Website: crate-barrel
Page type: address-validator
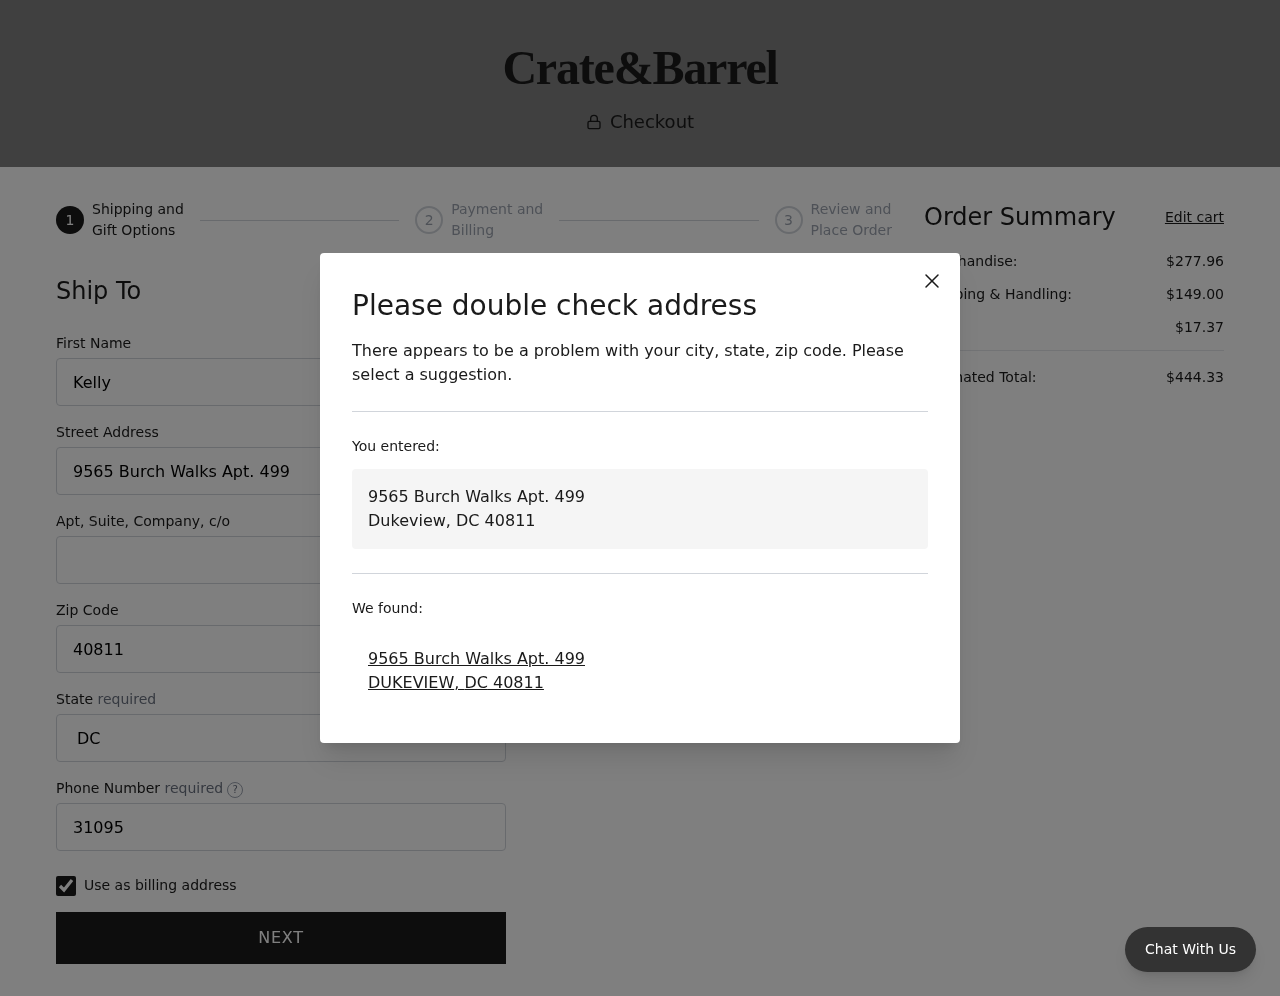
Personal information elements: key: PII_CITY
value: Dukeview
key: PII_CITY
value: DUKEVIEW
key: PII_FIRSTNAME
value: Kelly
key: PII_PHONE
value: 3109575655
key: PII_POSTCODE
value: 40811
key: PII_STATE
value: DC
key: PII_STATE_ABBR
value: DC
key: PII_STREET
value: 9565 Burch Walks Apt. 499
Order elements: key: ORDER_SUBTOTAL
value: $277.96
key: ORDER_SHIPPING_COST
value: $149.00
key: ORDER_TAX
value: $17.37
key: ORDER_TOTAL
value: $444.33